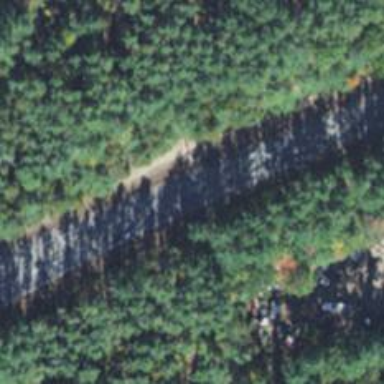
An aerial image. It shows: Trunk link road with asphalt surface.